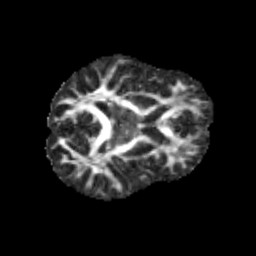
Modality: FA
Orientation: axial
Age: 13
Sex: male
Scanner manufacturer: siemens
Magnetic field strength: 3 T
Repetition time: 3.8 s
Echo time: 0.07 s